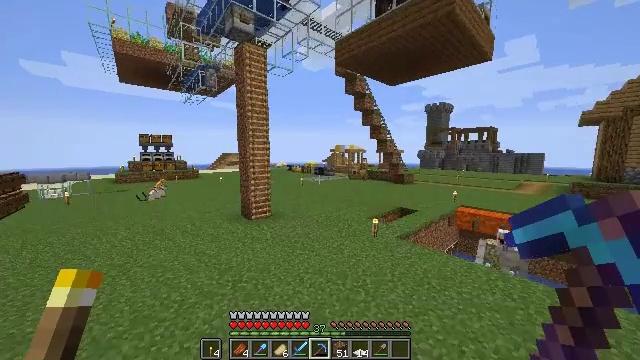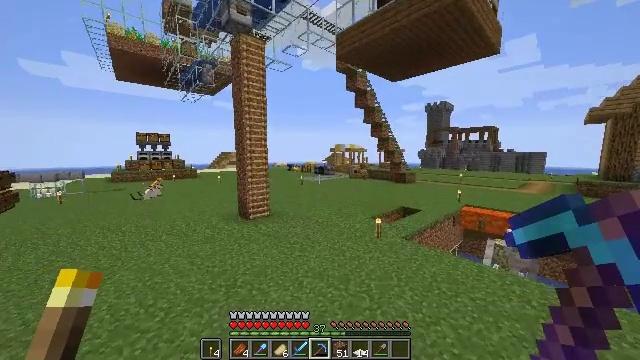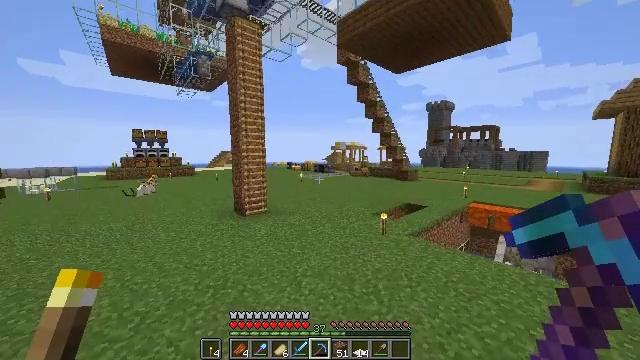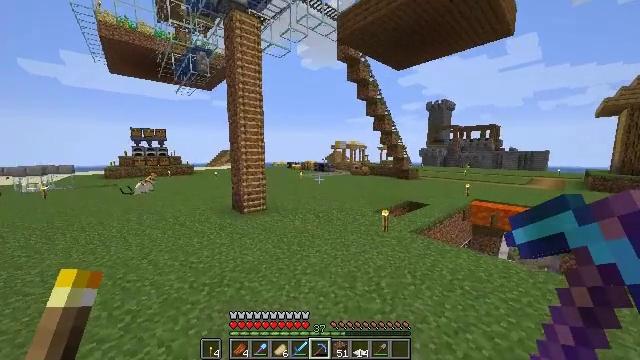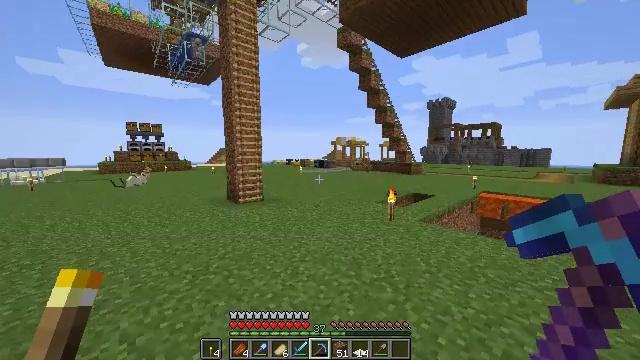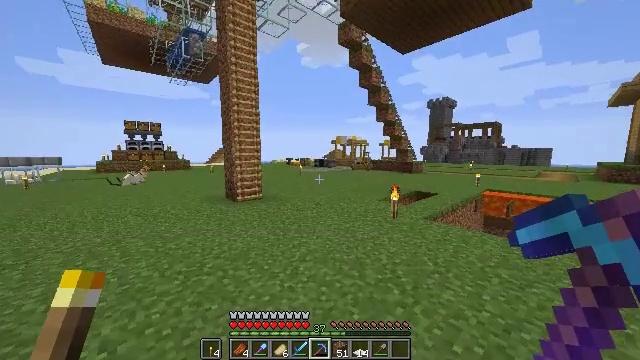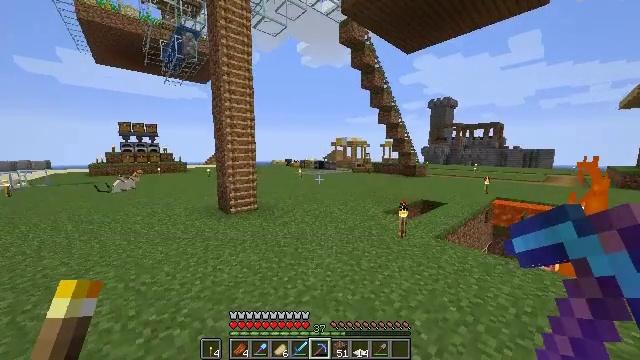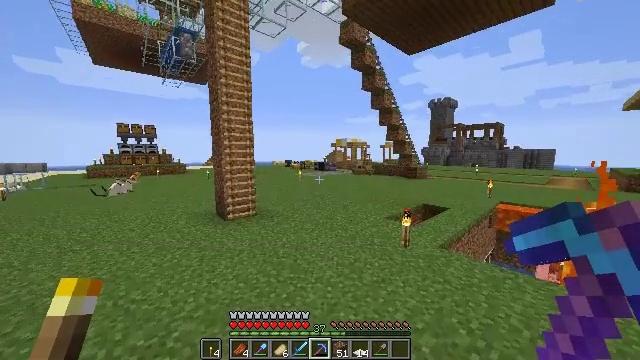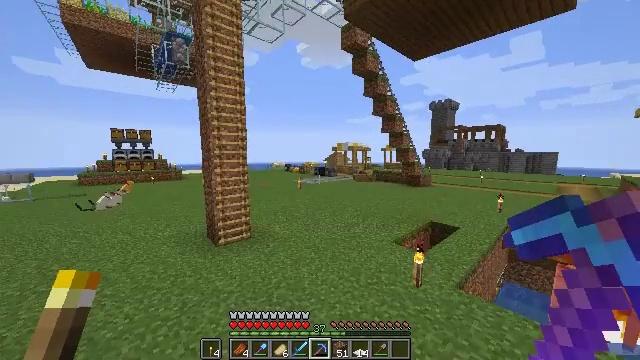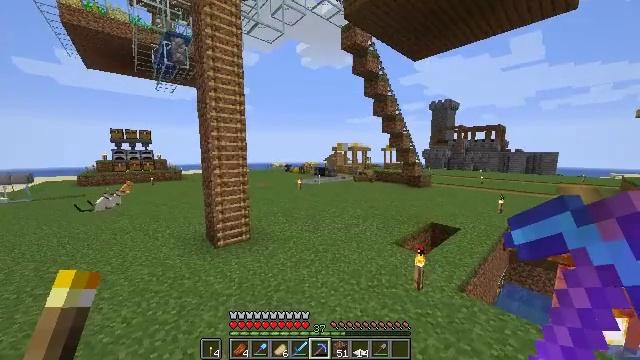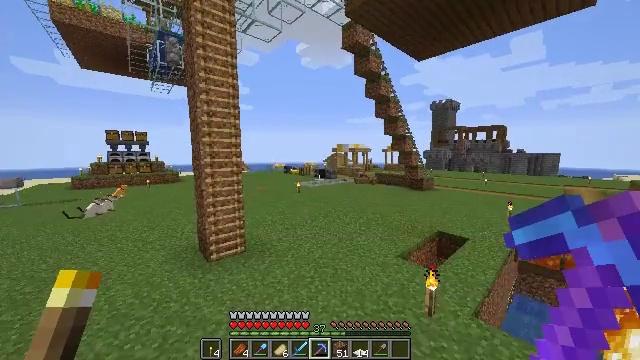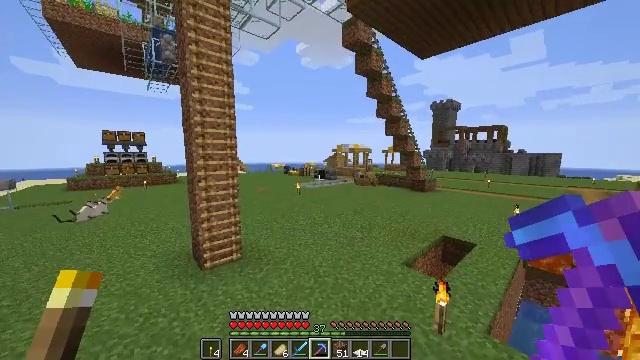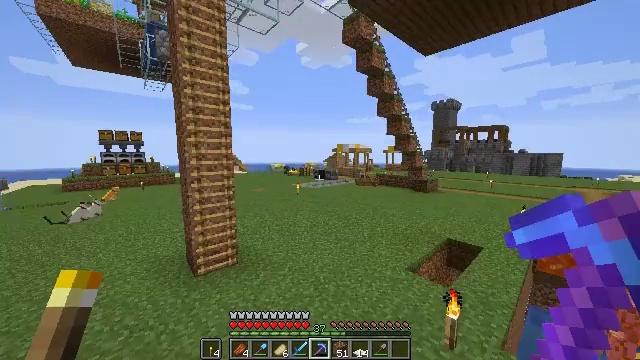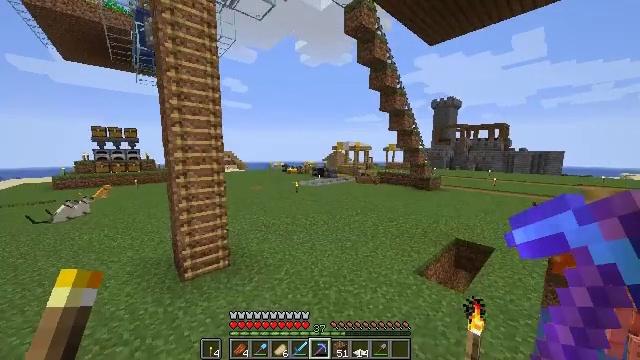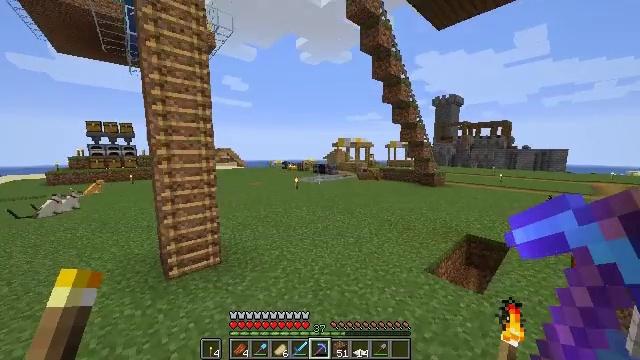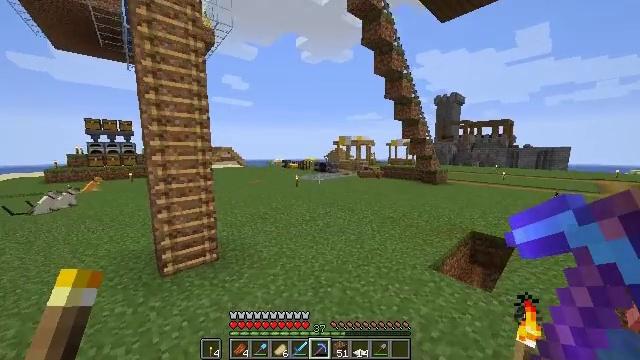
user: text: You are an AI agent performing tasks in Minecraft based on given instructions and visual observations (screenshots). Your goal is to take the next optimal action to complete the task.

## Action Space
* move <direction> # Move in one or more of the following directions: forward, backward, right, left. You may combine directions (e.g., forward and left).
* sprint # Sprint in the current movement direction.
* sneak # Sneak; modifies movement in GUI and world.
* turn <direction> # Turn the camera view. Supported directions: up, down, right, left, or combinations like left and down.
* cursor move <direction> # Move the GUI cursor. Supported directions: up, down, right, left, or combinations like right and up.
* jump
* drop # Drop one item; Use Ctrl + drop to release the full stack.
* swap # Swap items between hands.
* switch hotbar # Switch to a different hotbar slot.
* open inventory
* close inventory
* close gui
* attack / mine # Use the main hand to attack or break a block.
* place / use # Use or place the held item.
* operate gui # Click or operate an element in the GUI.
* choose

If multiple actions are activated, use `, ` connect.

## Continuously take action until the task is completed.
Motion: motion action
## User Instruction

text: Break the smithing table to move it.
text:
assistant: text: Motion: move forward, jump
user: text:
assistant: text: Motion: move forward, jump
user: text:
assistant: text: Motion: move forward, jump
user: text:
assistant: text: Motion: move forward, sprint, jump
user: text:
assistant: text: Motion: move forward, sprint, jump
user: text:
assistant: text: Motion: move forward, sprint, jump
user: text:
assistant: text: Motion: move forward, jump
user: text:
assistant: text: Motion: move forward, jump
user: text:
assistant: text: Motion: move forward, jump
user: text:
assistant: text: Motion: move forward, jump
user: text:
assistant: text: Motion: move forward, jump
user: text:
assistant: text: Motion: move forward, jump
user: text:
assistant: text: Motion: move forward, jump
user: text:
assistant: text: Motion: move forward, jump
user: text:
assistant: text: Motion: move forward, jump
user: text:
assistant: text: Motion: move forward, sprint, jump
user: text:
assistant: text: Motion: move forward, sprint, jump
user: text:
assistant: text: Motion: move forward, sprint, jump
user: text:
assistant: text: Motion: move forward, sprint, jump
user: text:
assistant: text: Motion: move forward, jump
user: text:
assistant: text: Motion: move forward, jump
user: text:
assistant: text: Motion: move forward, jump
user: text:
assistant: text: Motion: move forward, jump
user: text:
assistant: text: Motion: move forward, jump
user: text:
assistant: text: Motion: move forward, jump
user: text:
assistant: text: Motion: move forward, jump
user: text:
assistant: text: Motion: move forward, jump
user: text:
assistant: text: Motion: move forward, jump
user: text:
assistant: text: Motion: move forward, sprint, jump
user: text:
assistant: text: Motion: move forward, sprint, jump